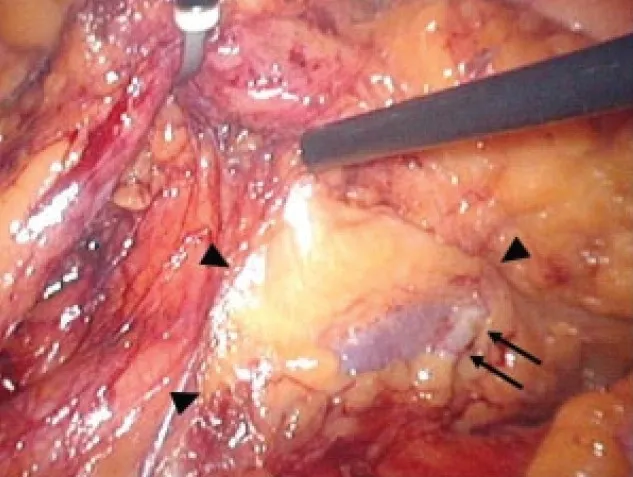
Laparoscopic findings: an anomalous vessel in the presacral space (arrows) and a round mass covered with fatty tissue (arrowheads) were identified.
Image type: medical_photograph (other_medical_photograph)